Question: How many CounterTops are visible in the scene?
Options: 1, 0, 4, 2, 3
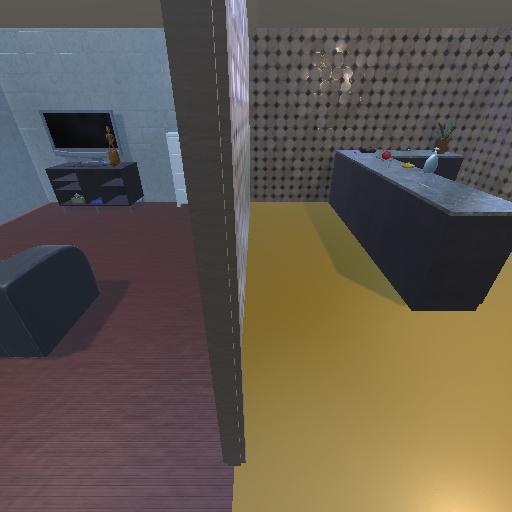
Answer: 1